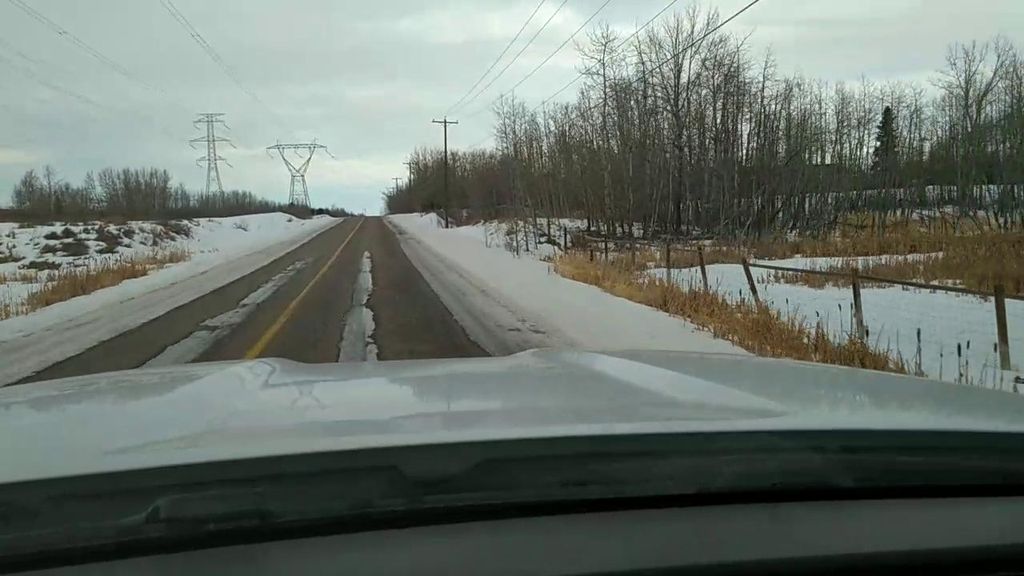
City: calgary